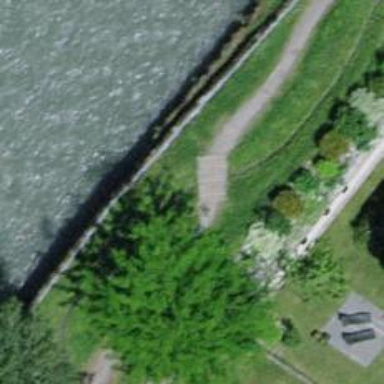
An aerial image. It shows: Footway on bridge.